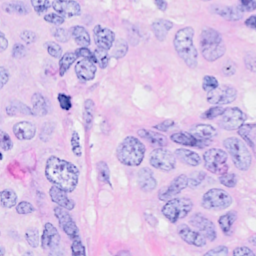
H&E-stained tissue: Breast